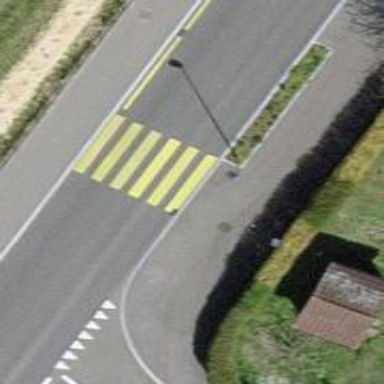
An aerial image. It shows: Marked crossing on the road.